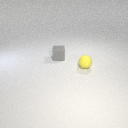
small yellow rubber sphere to the right of small gray rubber cube